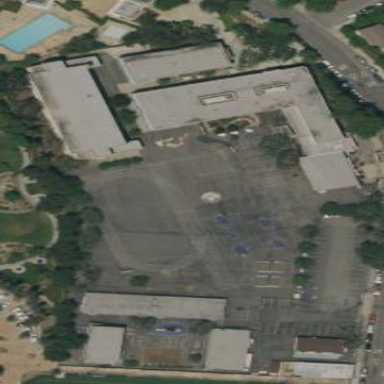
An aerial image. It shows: School.